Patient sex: F
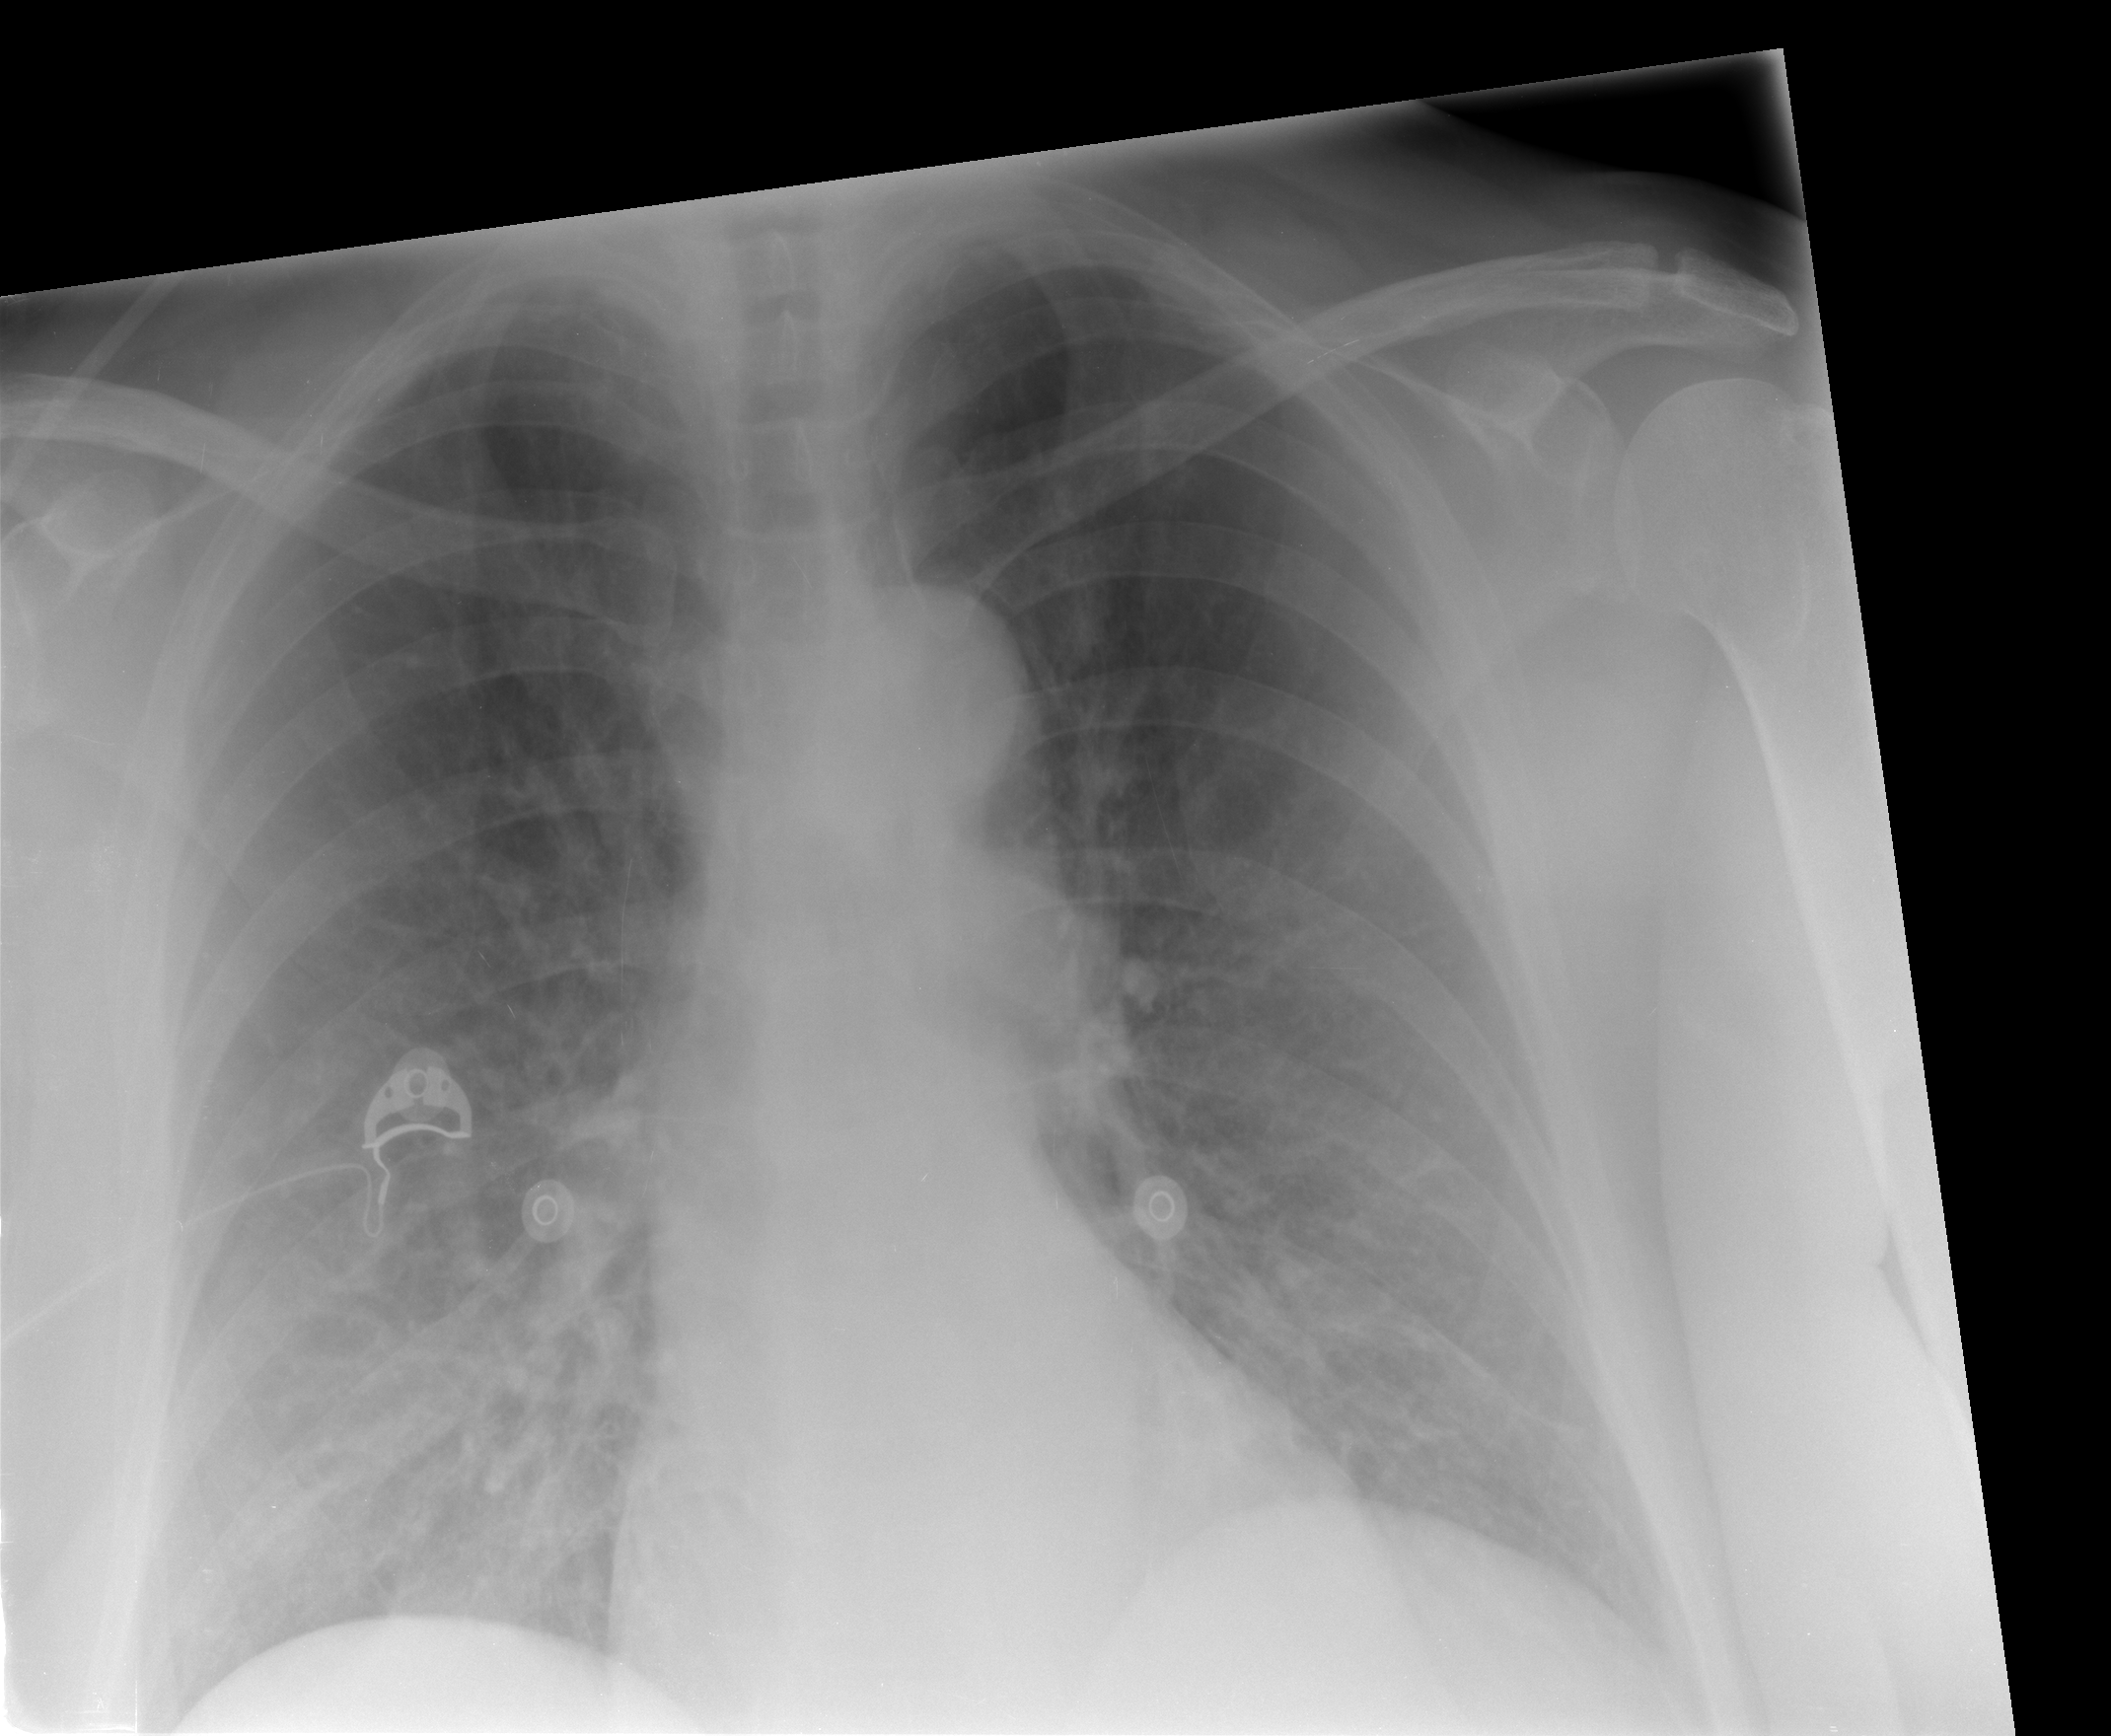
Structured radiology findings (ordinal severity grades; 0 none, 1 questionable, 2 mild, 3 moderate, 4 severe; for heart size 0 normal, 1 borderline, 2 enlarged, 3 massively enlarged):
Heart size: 0
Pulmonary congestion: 0
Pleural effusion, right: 0
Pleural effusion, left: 0
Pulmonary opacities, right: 3
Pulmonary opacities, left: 2
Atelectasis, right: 0
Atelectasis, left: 0